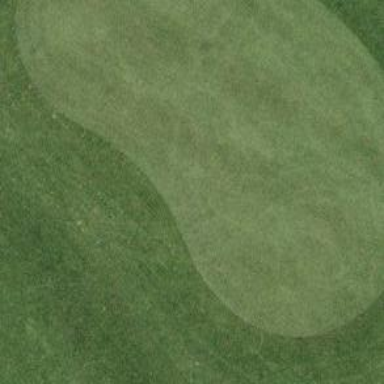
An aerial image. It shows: Grassy area designated as golf fairway.